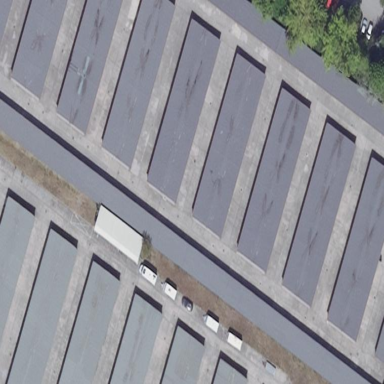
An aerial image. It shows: Group of garages.